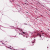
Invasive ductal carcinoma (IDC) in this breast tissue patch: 0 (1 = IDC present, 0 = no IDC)